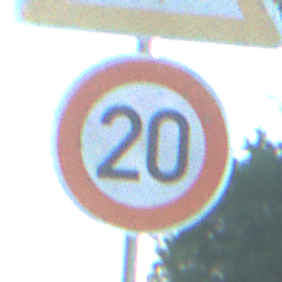
Verkehrszeichen: Geschwindigkeit20
Zusatzzeichen oben: AmphibienwanderungRechts
Umgebung: Outdoor, RoadRail
Tageszeit: MorningAfternoon
Wetter: Clear
Licht: Natural
Jahreszeit: NotSpecified
Kontrast: HighContrast